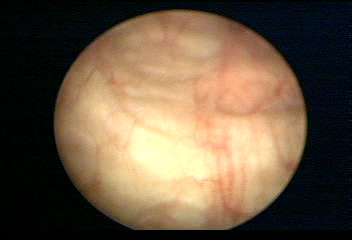
Modality: WLC
Class: Normal mucosa
Bladder cancer association: No